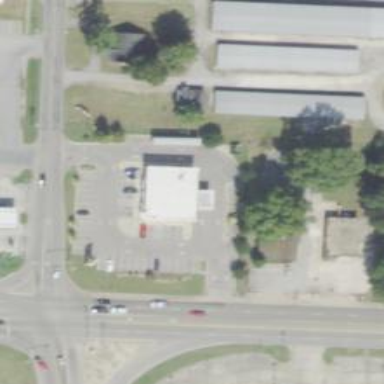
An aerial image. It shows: Pharmacy providing healthcare services.